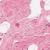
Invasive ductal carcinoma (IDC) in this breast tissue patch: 0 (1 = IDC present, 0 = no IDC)